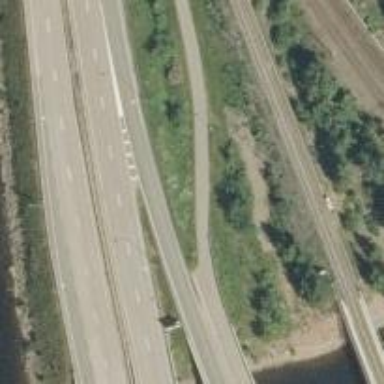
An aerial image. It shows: Trunk link highway.